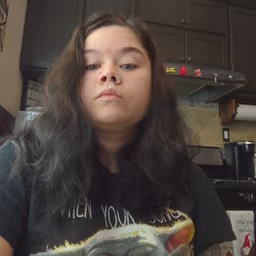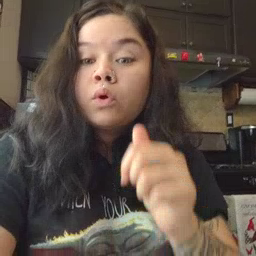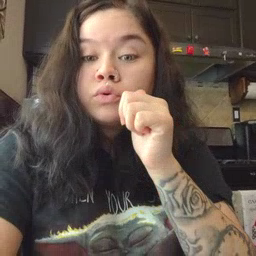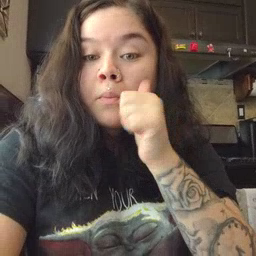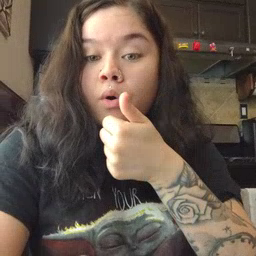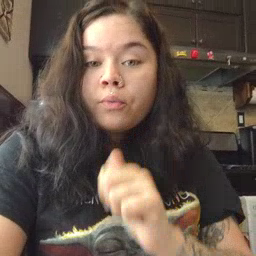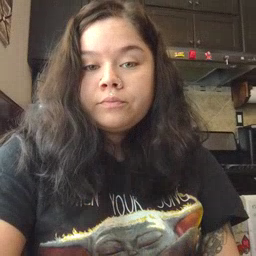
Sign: tomorrow